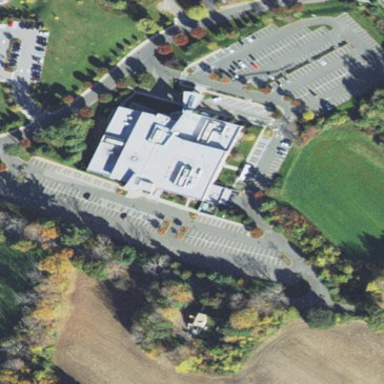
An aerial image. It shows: Healthcare clinic.